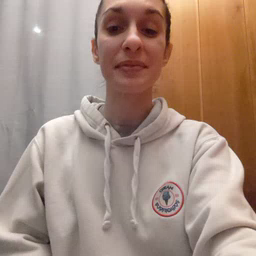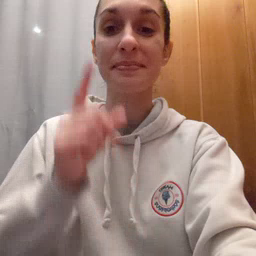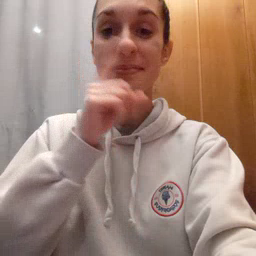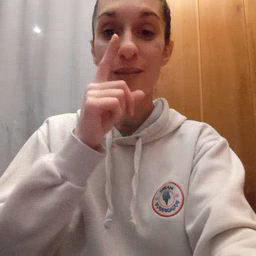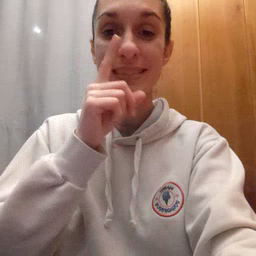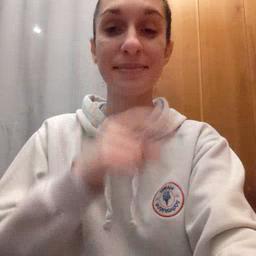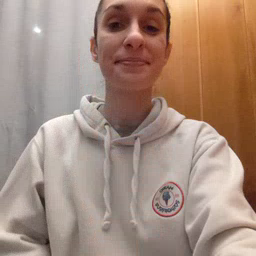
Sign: mouse